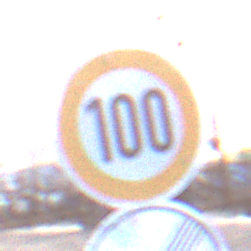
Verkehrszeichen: Geschwindigkeit100
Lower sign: EndeUeberholverbot
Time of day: SunriseSunset
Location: Outdoor (Urban)
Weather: Clear
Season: NotSpecified
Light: Natural